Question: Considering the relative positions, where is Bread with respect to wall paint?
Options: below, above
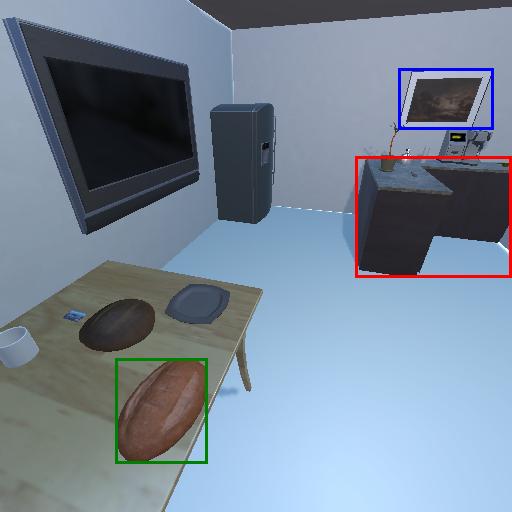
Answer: below